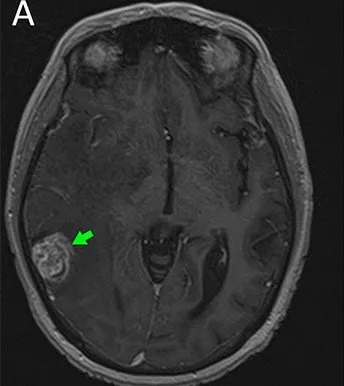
The response of metastatic lesions located in the right temporal lobe to a single-agent bevacizumab therapy. (A) Metastatic lump at baseline.
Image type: radiology (mri)